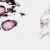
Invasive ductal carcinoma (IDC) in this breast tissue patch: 0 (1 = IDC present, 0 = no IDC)